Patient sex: F
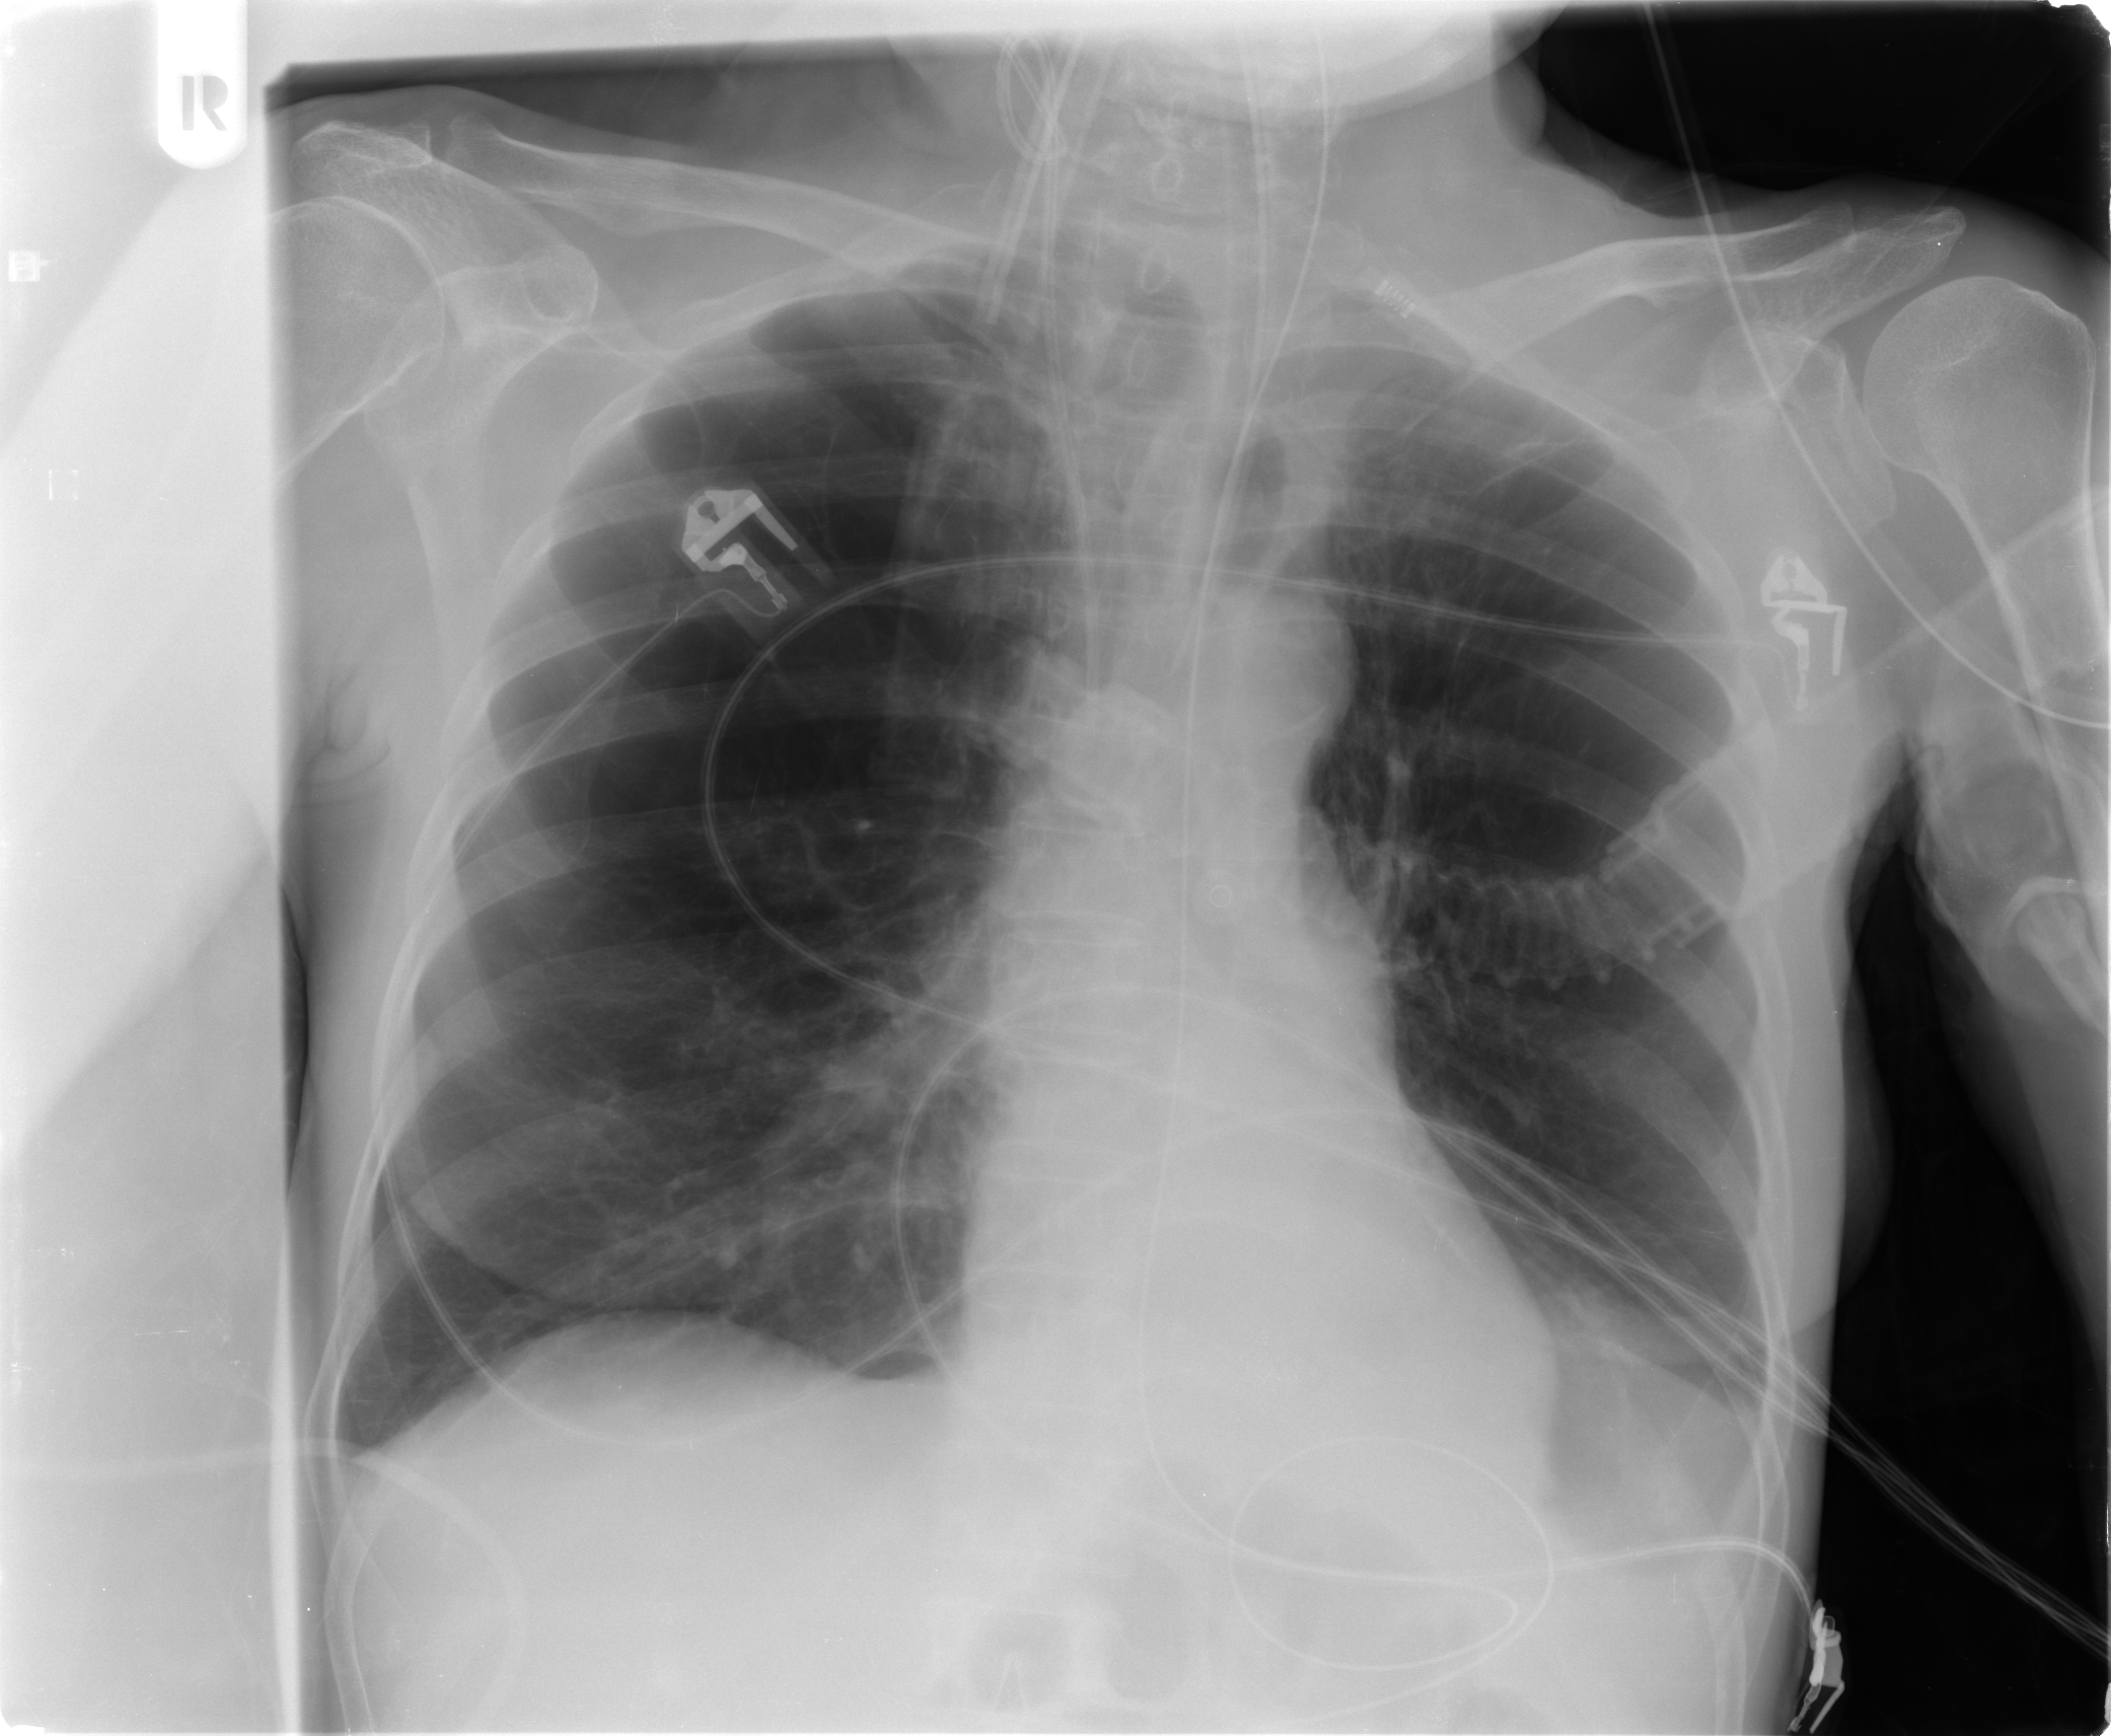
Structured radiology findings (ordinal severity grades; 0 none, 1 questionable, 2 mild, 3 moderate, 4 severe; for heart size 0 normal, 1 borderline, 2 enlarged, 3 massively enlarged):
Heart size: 0
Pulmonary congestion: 0
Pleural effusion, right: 0
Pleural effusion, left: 0
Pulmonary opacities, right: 0
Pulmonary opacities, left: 0
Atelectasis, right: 0
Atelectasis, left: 2